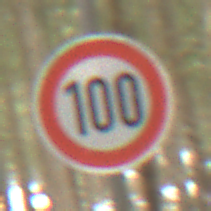
Verkehrszeichen: Geschwindigkeit100
Umgebung: Outdoor, Nature
Tageszeit: MorningAfternoon
Wetter: Overcast
Licht: Natural
Jahreszeit: Winter
Kontrast: LowContrast